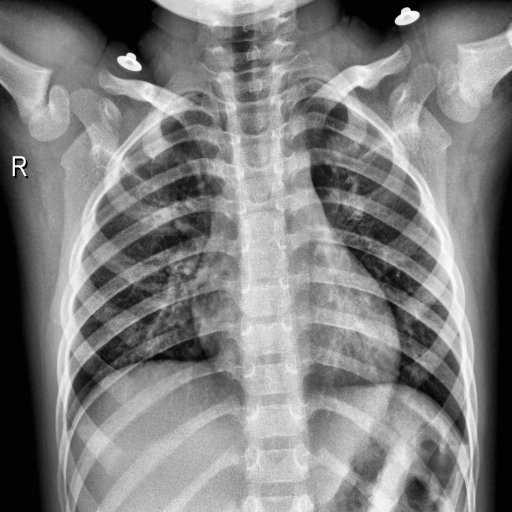
Finding: NORMAL